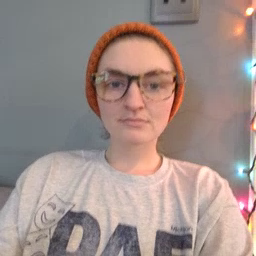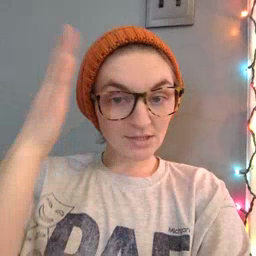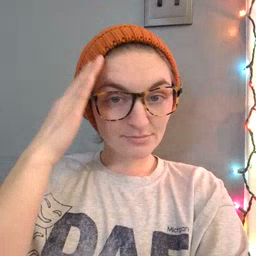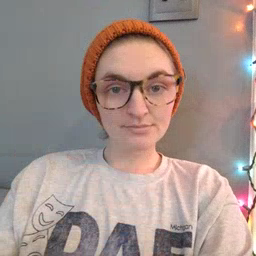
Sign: hat